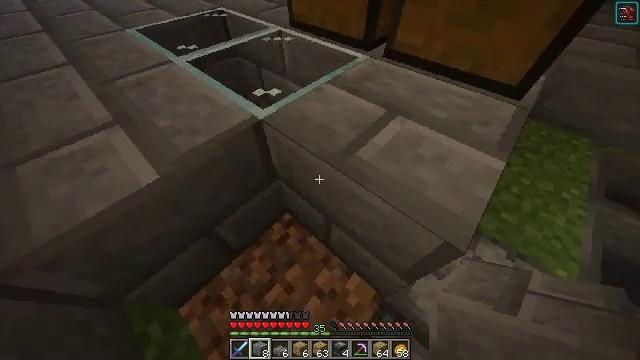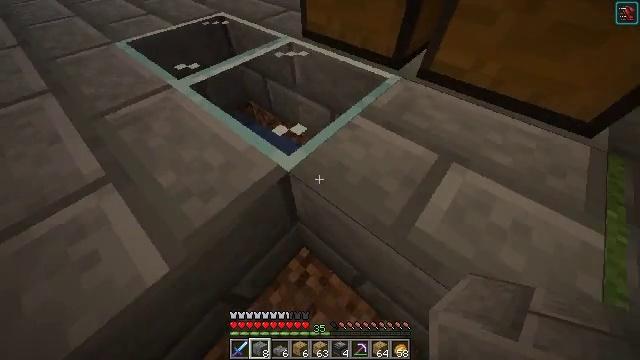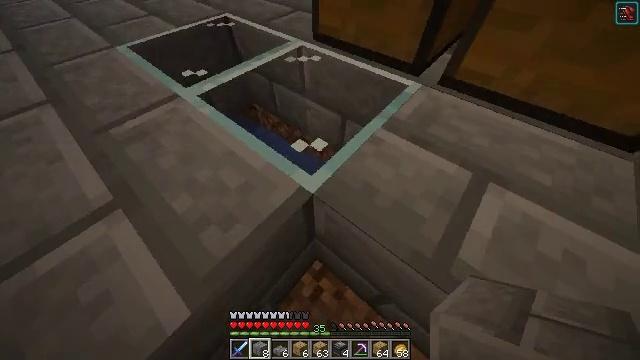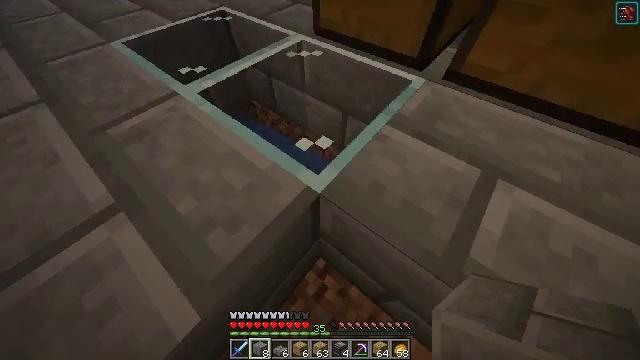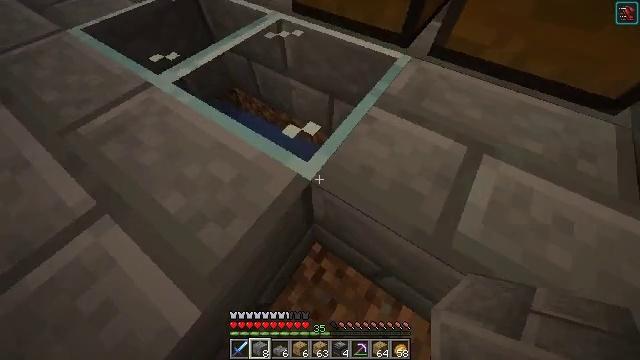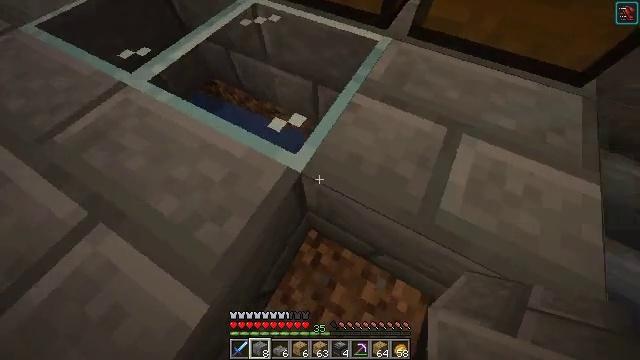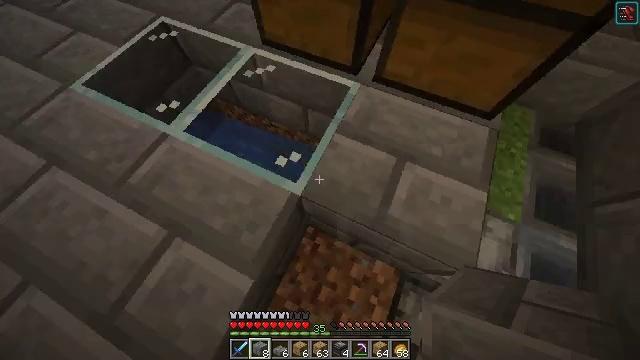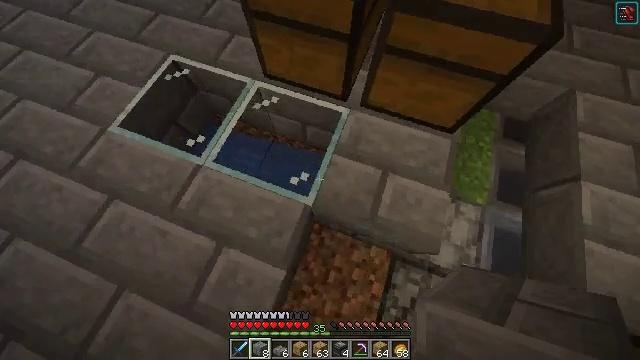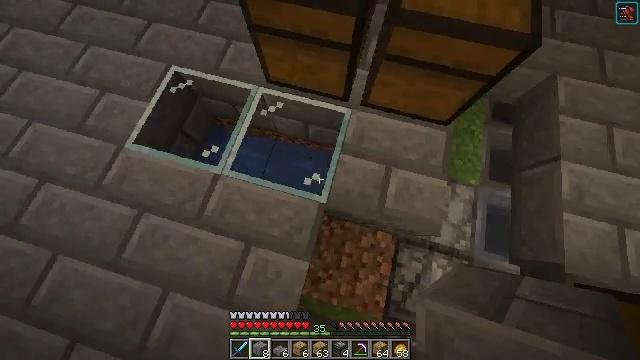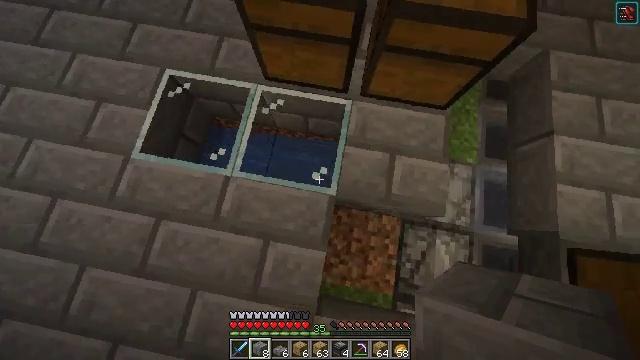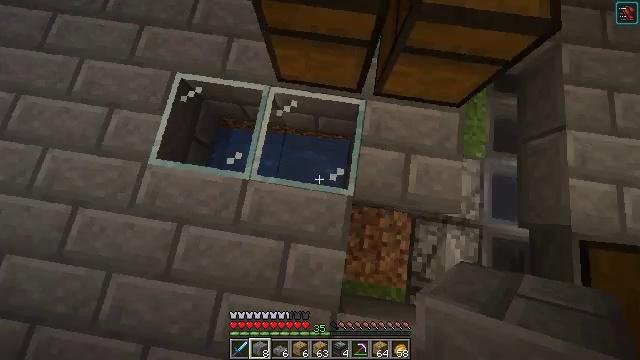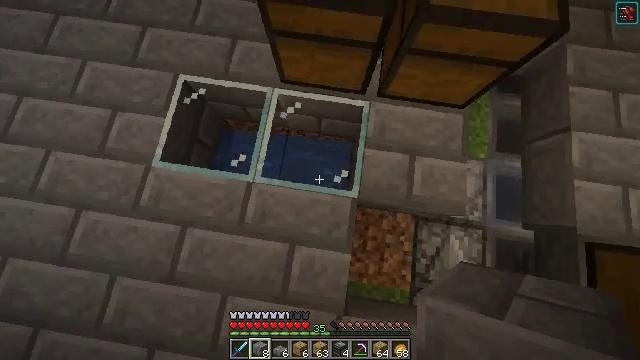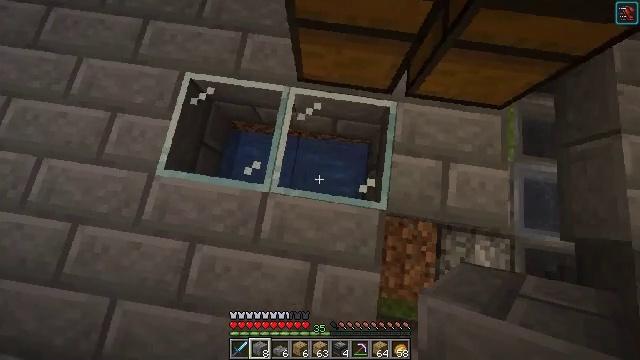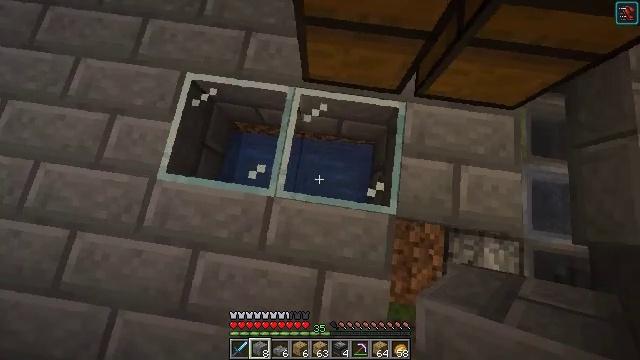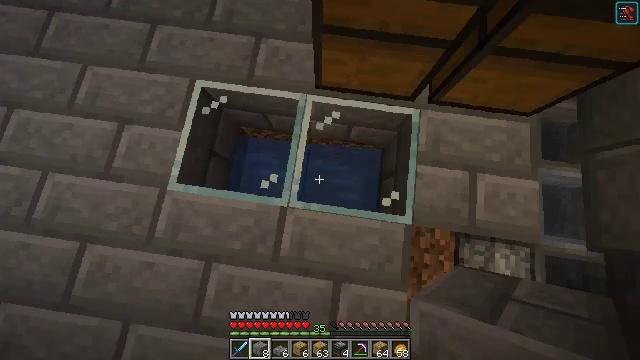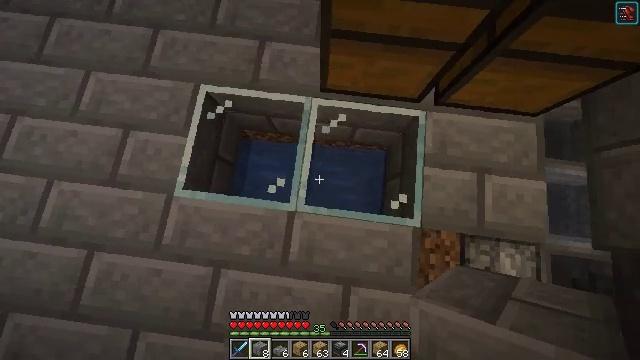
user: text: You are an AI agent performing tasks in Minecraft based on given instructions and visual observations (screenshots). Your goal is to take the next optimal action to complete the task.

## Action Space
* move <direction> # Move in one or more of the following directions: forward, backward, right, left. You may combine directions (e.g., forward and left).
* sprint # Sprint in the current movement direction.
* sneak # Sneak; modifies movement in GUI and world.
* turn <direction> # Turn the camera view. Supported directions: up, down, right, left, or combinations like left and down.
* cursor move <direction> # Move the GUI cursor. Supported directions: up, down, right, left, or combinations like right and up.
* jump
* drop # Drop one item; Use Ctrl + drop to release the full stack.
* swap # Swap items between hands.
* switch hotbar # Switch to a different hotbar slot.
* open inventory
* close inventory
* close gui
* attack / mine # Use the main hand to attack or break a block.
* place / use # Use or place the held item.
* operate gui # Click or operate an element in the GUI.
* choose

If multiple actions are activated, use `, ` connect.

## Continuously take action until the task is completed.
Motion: motion action
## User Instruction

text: Retrieve the stone bricks from an old building.
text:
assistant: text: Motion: move forward, turn right and down
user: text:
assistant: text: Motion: move forward
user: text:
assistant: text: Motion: move forward, turn down
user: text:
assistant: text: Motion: move forward, turn right and down
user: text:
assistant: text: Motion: move forward and move left, turn right and down, jump
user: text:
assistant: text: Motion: move forward and move left, turn right and down, jump
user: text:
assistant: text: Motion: move forward and move left, turn right and down, jump
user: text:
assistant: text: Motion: move forward and move left, turn right and down, jump
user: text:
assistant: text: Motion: move forward and move left, turn right and down
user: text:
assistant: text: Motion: move forward, turn right and down
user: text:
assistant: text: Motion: move forward
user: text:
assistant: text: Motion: no_op
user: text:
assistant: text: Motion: no_op
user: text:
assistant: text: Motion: no_op
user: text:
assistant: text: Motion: no_op
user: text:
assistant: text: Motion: no_op
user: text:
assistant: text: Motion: no_op
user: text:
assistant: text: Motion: no_op
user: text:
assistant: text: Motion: no_op
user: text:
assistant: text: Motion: no_op
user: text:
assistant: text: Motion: no_op
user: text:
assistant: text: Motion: no_op
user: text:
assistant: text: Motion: no_op
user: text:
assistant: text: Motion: no_op
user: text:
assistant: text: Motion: no_op
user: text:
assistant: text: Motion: no_op
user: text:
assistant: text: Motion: no_op
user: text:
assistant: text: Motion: no_op
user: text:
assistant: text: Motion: no_op
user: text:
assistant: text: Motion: no_op